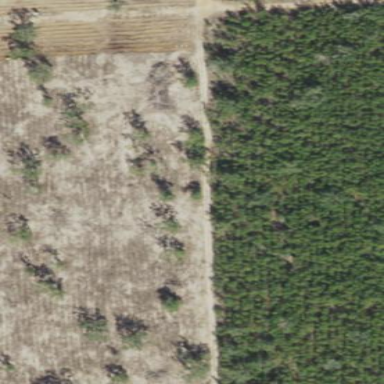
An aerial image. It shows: Forest dominated by needle-leaved trees.